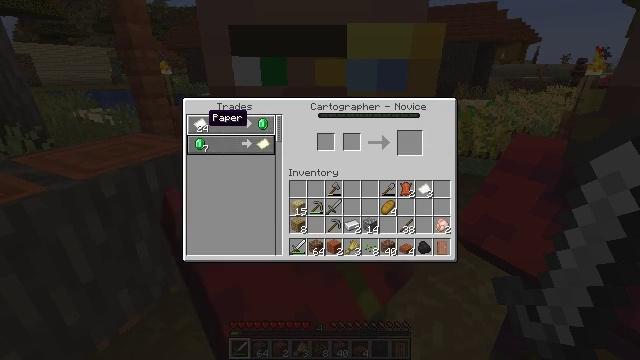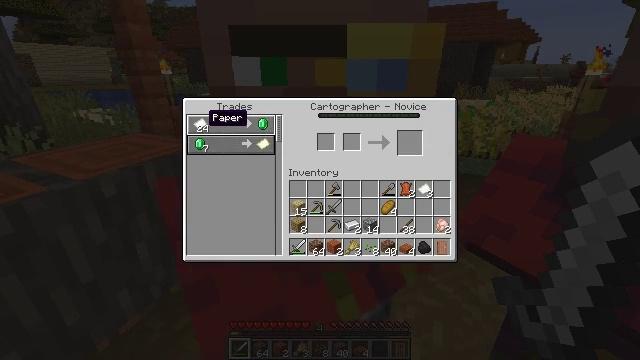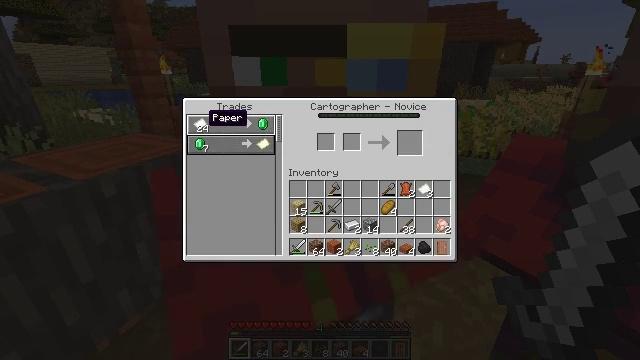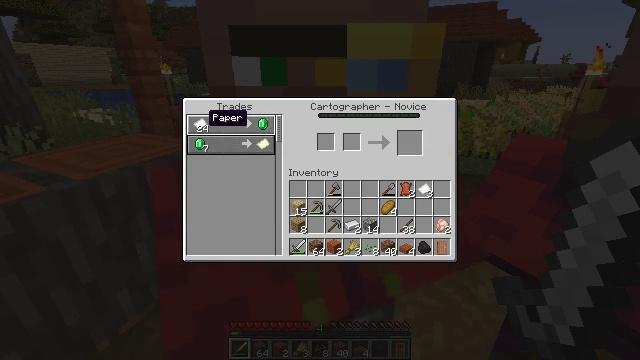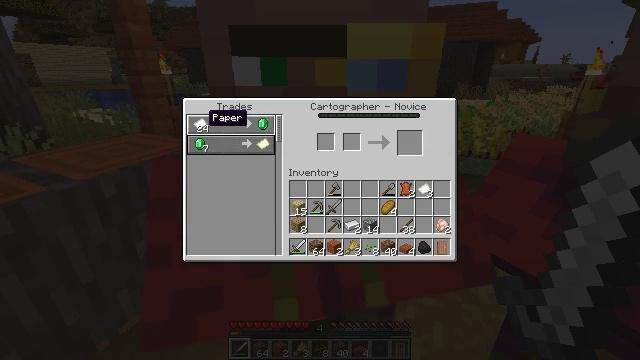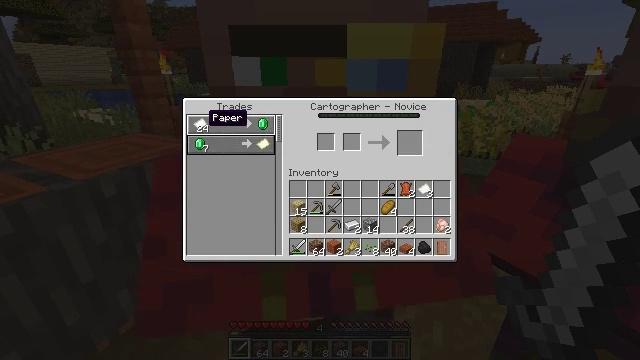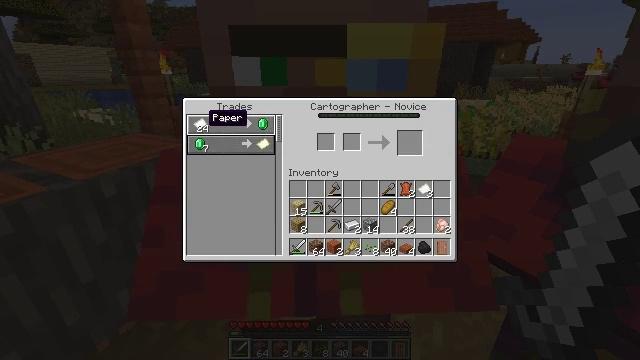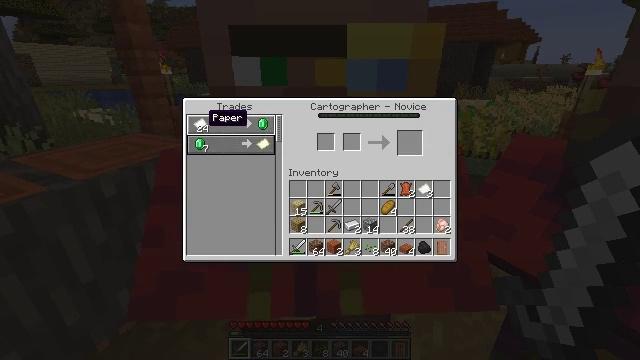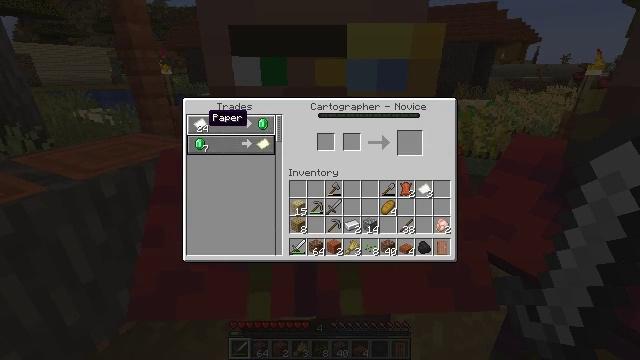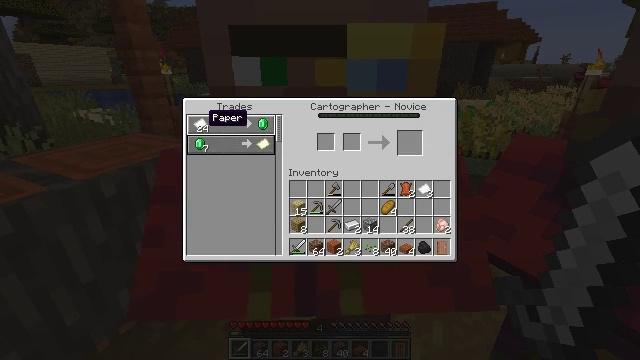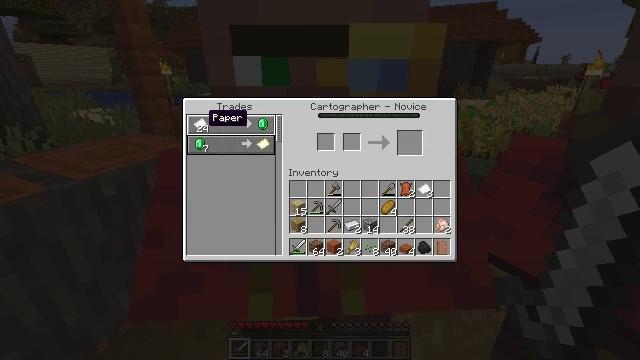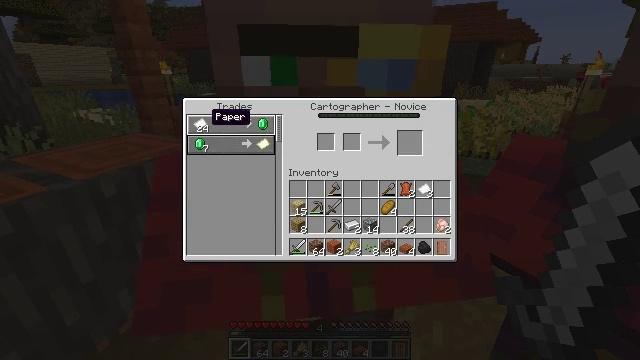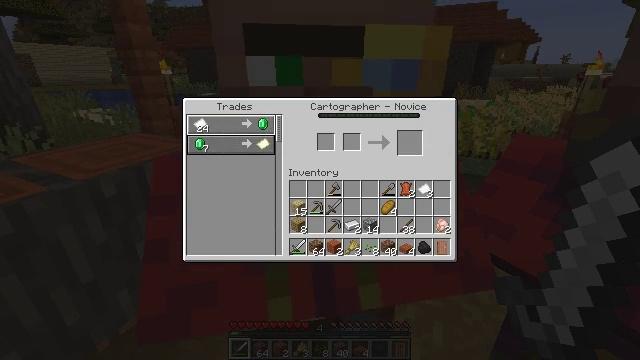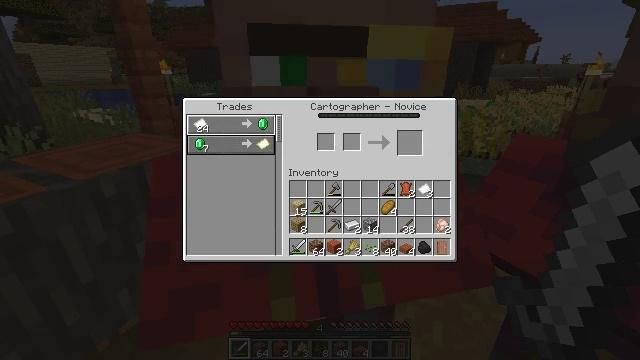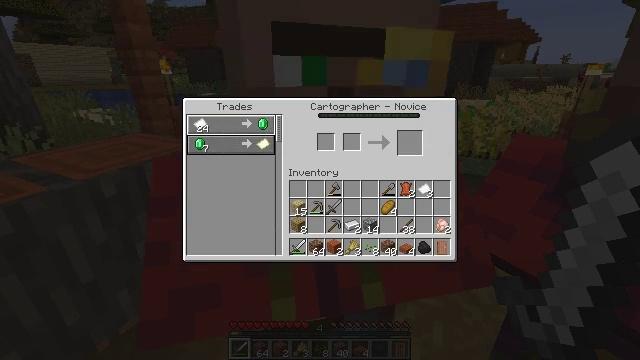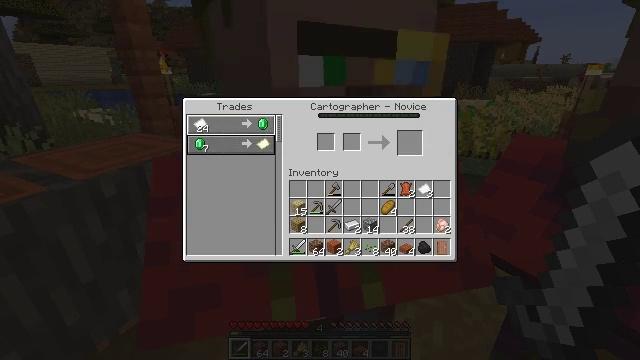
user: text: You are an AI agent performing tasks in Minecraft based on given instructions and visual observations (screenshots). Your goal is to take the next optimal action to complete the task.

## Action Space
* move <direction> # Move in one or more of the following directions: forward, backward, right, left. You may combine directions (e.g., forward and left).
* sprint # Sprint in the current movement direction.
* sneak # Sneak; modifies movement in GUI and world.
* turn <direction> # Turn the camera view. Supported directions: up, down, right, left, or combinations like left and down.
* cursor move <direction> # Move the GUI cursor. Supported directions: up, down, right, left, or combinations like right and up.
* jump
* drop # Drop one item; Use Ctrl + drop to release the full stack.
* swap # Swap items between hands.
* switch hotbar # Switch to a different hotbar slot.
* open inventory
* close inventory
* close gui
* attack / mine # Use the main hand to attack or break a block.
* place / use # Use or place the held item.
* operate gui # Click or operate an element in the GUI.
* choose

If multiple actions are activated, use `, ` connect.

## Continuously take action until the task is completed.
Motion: motion action
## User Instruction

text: Cut down the sugar cane stalks.
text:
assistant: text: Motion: no_op
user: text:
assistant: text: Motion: no_op
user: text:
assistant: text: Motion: no_op
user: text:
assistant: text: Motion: no_op
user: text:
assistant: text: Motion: no_op
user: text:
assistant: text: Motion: no_op
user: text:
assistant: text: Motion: no_op
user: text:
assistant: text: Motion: no_op
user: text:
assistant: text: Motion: no_op
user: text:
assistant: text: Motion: no_op
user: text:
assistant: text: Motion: no_op
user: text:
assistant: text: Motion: cursor move right
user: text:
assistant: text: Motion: no_op
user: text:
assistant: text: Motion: cursor move right
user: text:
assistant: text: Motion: no_op
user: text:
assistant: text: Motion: cursor move right
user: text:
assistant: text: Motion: cursor move right
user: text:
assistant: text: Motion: no_op
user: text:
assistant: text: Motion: no_op
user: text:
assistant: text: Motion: no_op
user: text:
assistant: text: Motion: no_op
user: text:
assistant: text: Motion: no_op
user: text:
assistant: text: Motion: no_op
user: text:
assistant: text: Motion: no_op
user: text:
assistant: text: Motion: no_op
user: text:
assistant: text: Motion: no_op
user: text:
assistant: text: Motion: no_op
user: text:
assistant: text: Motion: cursor move left
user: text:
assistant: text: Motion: cursor move left
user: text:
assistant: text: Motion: cursor move left